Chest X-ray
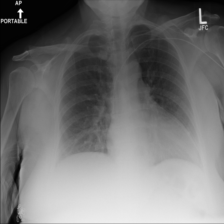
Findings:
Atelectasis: negative
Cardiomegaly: negative
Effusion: negative
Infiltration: negative
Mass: negative
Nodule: negative
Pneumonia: negative
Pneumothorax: negative
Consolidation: negative
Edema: negative
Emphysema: negative
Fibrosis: negative
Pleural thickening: negative
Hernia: negative